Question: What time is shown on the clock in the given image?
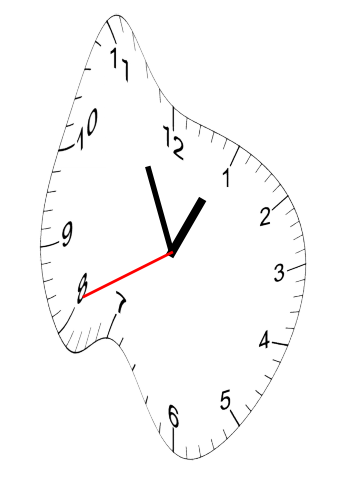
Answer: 12:55:41